Question: I have a UISearchBar setup and when its being used, it has an overlay grey view that covers the rest of the table similar to how apple does it.
When I click this darkened view, it exits search mode, which is good, but when I search again, then again click the grey to exit, it crashes with EXC BAD ACCESS error.
Here is some related code:

The crash is always at '[rvController doneSearching_Clicked:nil];'
OverlayViewController.h
'''
@interface OverlayViewController : UIViewController
@property (nonatomic, retain) ChooserViewController *rvController;
@property (nonatomic, retain) CPTViewController *cptViewController;
@implementation OverlayViewController
- (void)touchesBegan:(NSSet *)touches withEvent:(UIEvent *)event {
[rvController doneSearching_Clicked:nil];
[cptViewController doneSearching_Clicked:nil];
}
- (void) dealloc {
[rvController release];
[cptListViewController release];
[super dealloc];
}
@end
'''
Code for the actual VC with the search bar
'''
- (void) searchBarSearchButtonClicked:(UISearchBar *)theSearchBar
{
searching = YES;
[ovController.view removeFromSuperview];
letUserSelectRow = YES;
self.tableView.scrollEnabled = YES;
if (self.mySearchBar.text !=nil)
{
NSPredicate *predicate =[NSPredicate predicateWithFormat:@"(name contains[cd] %@) OR (code contains[cd] %@)", self.mySearchBar.text, self.mySearchBar.text];
[fetchedResultsController.fetchRequest setPredicate:predicate];
}
else
{
NSPredicate *predicate =[NSPredicate predicateWithFormat:@"All"];
[fetchedResultsController.fetchRequest setPredicate:predicate];
}
NSError *error = nil;
if (![[self fetchedResultsController] performFetch:&error])
{
NSLog(@"Unresolved error %@, %@", error, [error userInfo]);
exit(-1); // Fail
}
self.searchArray = fetchedResultsController.fetchedObjects;
[mySearchBar resignFirstResponder];
[self.tableView reloadData];
}
- (void) searchBarTextDidBeginEditing:(UISearchBar *)searchBar
{
self.navigationItem.leftBarButtonItem = nil;
if(searching)
return;
if(ovController == nil)
ovController = [[OverlayViewController alloc] initWithNibName:@"OverlayView" bundle:[NSBundle mainBundle]];
CGFloat yaxis = self.navigationController.navigationBar.frame.size.height;
CGFloat width = self.view.frame.size.width;
CGFloat height = self.view.frame.size.height;
CGRect frame = CGRectMake(0, yaxis, width, height);
ovController.view.frame = frame;
ovController.view.backgroundColor = [UIColor grayColor];
ovController.view.alpha = 0.5;
ovController.rvContrller = self;
[self.tableView insertSubview:ovController.view aboveSubview:self.parentViewController.view];
searching = YES;
letUserSelectRow = NO;
self.tableView.scrollEnabled = NO;
self.navigationItem.rightBarButtonItem = [[[UIBarButtonItem alloc]
initWithBarButtonSystemItem:UIBarButtonSystemItemCancel
target:self action:@selector(doneSearching_Clicked:)] autorelease];
}
- (void) searchBarTextDidEndEditing:(UISearchBar *)searchBar
{
searchBar.showsCancelButton = NO;
}
- (void)searchBar:(UISearchBar *)theSearchBar textDidChange:(NSString *)searchText
{
[self.tableView insertSubview:ovController.view aboveSubview:self.parentViewController.view];
searching = NO;
letUserSelectRow = NO;
self.tableView.scrollEnabled = NO;
[self.tableView reloadData];
}
- (void) doneSearching_Clicked:(id)sender {
mySearchBar.text = @"";
[mySearchBar resignFirstResponder];
letUserSelectRow = YES;
searching = NO;
self.navigationItem.rightBarButtonItem = nil;
self.tableView.scrollEnabled = YES;
[ovController.view removeFromSuperview];
[ovController release];
ovController = nil;
[self.tableView reloadData];
[self.tableView scrollToRowAtIndexPath:0 atScrollPosition:UITableViewScrollPositionTop animated:YES];
}
'''
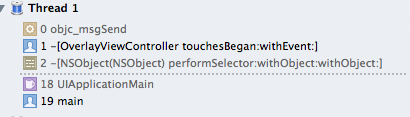
Answer: '''
/// @OverlayView
- (void)touchesBegan:(NSSet *)touches withEvent:(UIEvent *)event {
[rvController doneSearching_Clicked:nil]; ///< Point 1
[cptViewController doneSearching_Clicked:nil];
}
/// @VC Search bar
- (void) doneSearching_Clicked:(id)sender {
mySearchBar.text = @"";
[mySearchBar resignFirstResponder];
letUserSelectRow = YES;
searching = NO;
self.navigationItem.rightBarButtonItem = nil;
self.tableView.scrollEnabled = YES;
/// Point 2
[ovController.view removeFromSuperview];
[ovController release];
ovController = nil;
[self.tableView reloadData];
[self.tableView scrollToRowAtIndexPath:0 atScrollPosition:UITableViewScrollPositionTop animated:YES];
}
'''
At the 'Point 1', it will call '-(void)doneSearching_Clicked', then it will execute 'Point 2'. At 'Point 2', I think the 'OverlayView' object's retainCount will be 0, that means it will deallocated. So, all pointers the 'OverlayView' has may be invalid, because it releases those objects in '-(void)dealloc'. According to your codes, that is all I can know.
Edit:
The above procedures may be translated as following format. The '-doneSearching_Click' will result in '[self release]' behavior.
'''
/// @OverlayView
- (void)touchesBegan:(NSSet *)touches withEvent:(UIEvent *)event {
[rvController doneSearching_Clicked:nil]; ///< Point 1
/// [self release]; /// the above method will do such thing.
[cptViewController doneSearching_Clicked:nil];
}
'''